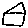
Label: house